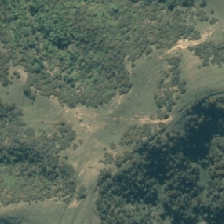
Land cover: grose_broom